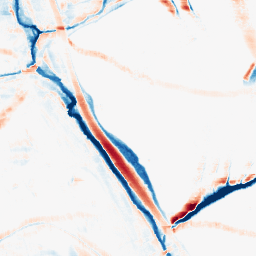
Category: morphological
Decomposition family: morphological_rect
Decomposition parameters: operation: average
width: 20
height: 10
Upsampling method: bicubic
Upsampling parameters: scale: 2
Upsampling scale: 2